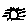
Label: sun